Question:
'''
SELECT (A.NAME),B.NAME,A.STATE,B.STATE,A.GENDER,B.GENDER.
FROM STUDENT A
JOIN STUDENT B
ON (A.STATE = B.STATE)AND A.NAME!=B.NAME AND (A.GENDER=B.GENDER) AND A.GENDER ="F";
'''
As per the above query if person A and B satisfy the condition ,B and A also satisfy ,in such cases , there are two tuples A-B and B-A ,which are actually not needed ,since A-B is sufficient .
thank you.
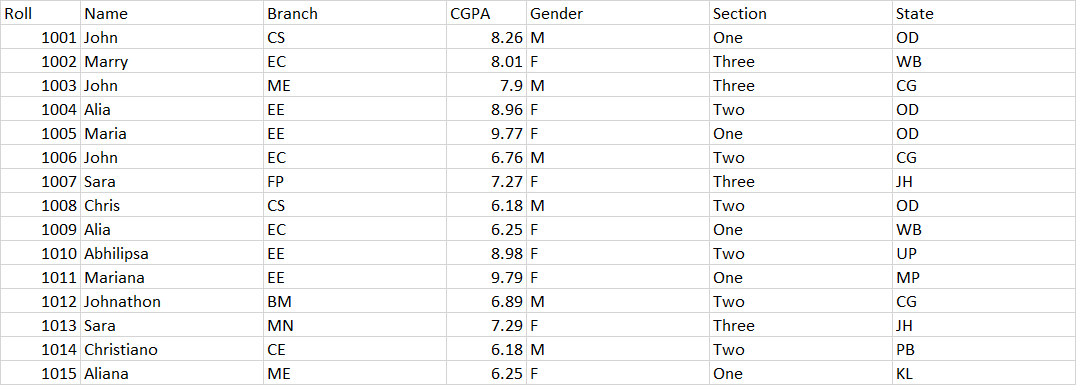
Answer: Change the non equality check on the name to an :
'''
SELECT A.NAME, B.NAME, A.STATE, B.STATE, A.GENDER, B.GENDER.
FROM STUDENT A
INNER JOIN STUDENT B
ON A.STATE = B.STATE AND
A.NAME < B.NAME AND
A.GENDER = b.GENDER AND
WHERE
A.GENDER = 'F';
'''
To be clear, the criterion 'A.NAME < B.NAME' will ensure that each pair of student matches will only include the lexicographically smaller name followed by the larger one.